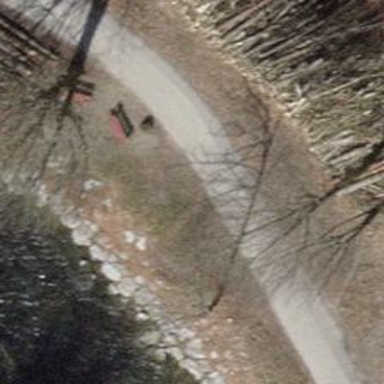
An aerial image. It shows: Red bench.